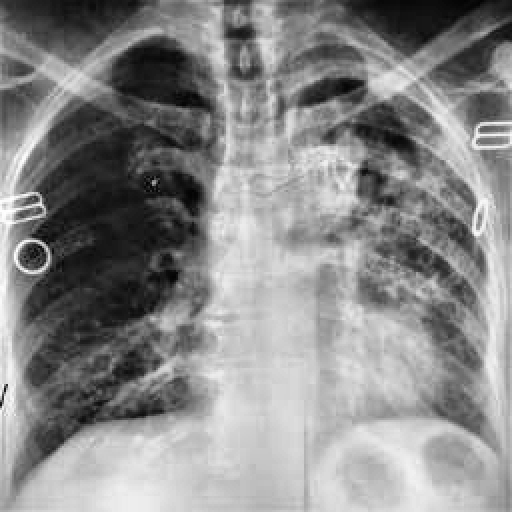
Finding: TUBERCULOSIS